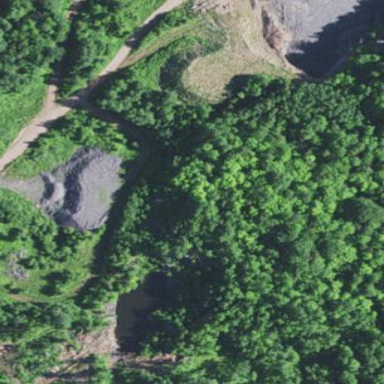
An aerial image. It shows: Quarry area.